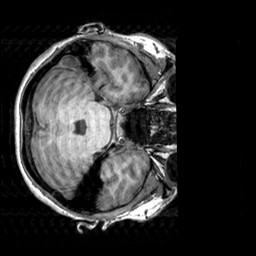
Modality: T1w
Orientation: axial
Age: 26
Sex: female
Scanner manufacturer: siemens
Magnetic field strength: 3 T
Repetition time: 2.3 s
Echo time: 0.00303 s